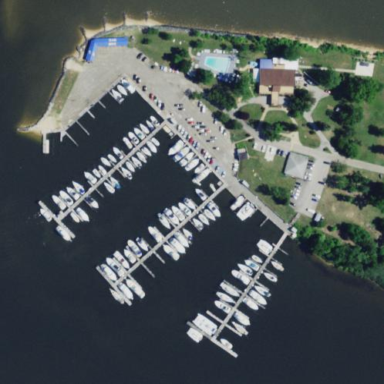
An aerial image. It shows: Marina on leisure land.